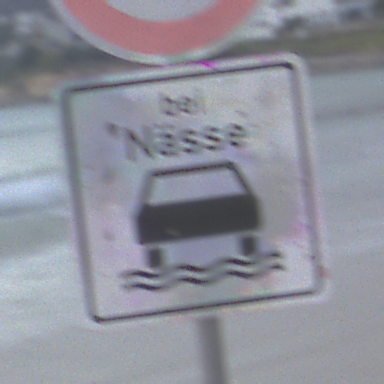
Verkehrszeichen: BeiNaesse
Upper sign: Geschwindigkeit90
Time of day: SunriseSunset
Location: Outdoor (Beach)
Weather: Overcast
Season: NotSpecified
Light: Natural